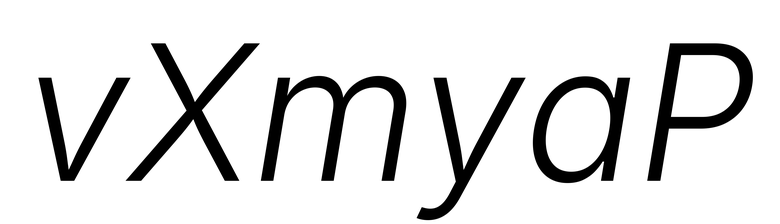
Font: Inter-Italic_Light_Italic